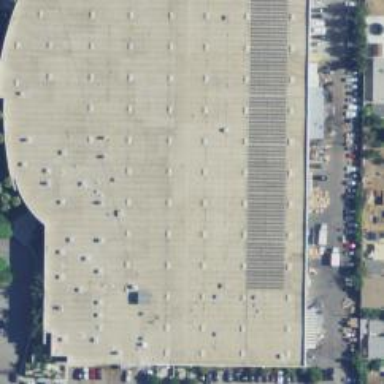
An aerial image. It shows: Warehouse building.